Question: I am getting this error
'''
log4j:WARN No appenders could be found for logger (com.company.Main).
log4j:WARN Please initialize the log4j system properly.
log4j:WARN See http://logging.apache.org/log4j/1.2/faq.html#noconfig for more info.
'''
This is my Main
'''
package com.company;
import org.apache.log4j.Logger;
public class Main {
final static Logger logger = Logger.getLogger(Main.class);
public static void main(String[] args) {
if(logger.isDebugEnabled()){
logger.debug("This is debug");
}
//logs an error message with parameter
logger.error("This is error");
}
}
'''
While this is my log.properties file
'''
# Root logger option
log4j.rootLogger = DEBUG, stdout, file
# Redirect log messages to console
log4j.appender.stdout = org.apache.log4j.ConsoleAppender
log4j.appender.stdout.Target = System.out
log4j.appender.stdout.layout = org.apache.log4j.PatternLayout
log4j.appender.stdout.layout.ConversionPattern = %d{yyyy-MM-dd HH:mm:ss} %-5p %c{1}:%L - %m%n
# Redirect log messages to a log file, support file rolling.
log4j.appender.file = org.apache.log4j.RollingFileAppender
log4j.appender.file.File = C:\log4j-application.log
log4j.appender.file.MaxFileSize = 5MB
log4j.appender.file.MaxBackupIndex = 10
log4j.appender.file.layout = org.apache.log4j.PatternLayout
log4j.appender.file.layout.ConversionPattern = %d{yyyy-MM-dd HH:mm:ss} %-5p %c{1}:%L - %m%n
'''
and this is my file structure.

I am in learning stage of Log4J and trying to implement a dummy project to understand it deeply.
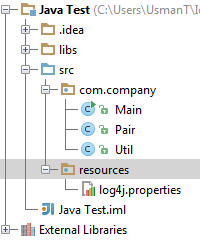
Answer: You have to add your 'ressources' directory to your classpath. After that it should work.